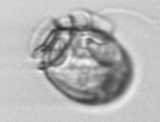
Label: Dinophysis_acuminata